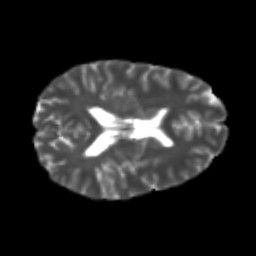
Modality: T2w
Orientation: axial
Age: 24
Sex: male
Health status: healthy
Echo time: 0.074 s